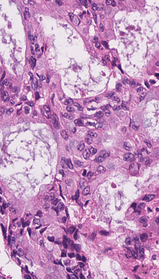
Tumor epithelial tissue: yes
Tumor-associated stroma tissue: no
Normal tissue: no